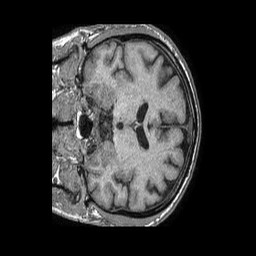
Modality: T1w
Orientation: coronal
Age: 59
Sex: male
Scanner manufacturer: philips
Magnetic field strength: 1.5 T
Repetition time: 0.007572 s
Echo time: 0.003473 s